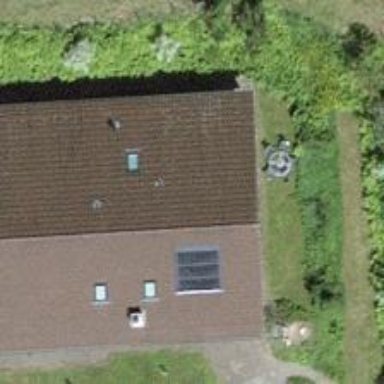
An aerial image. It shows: Gabled roof on residential building.